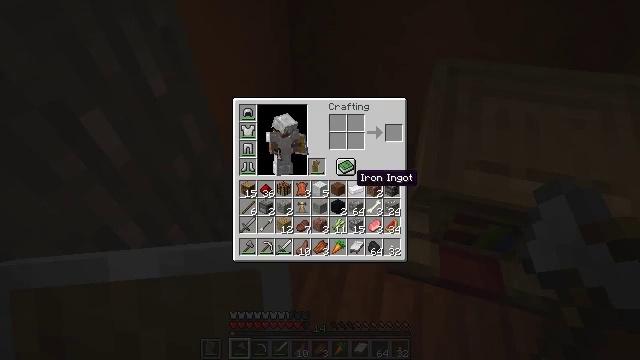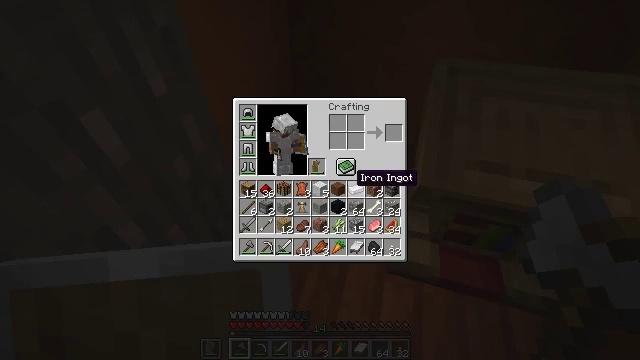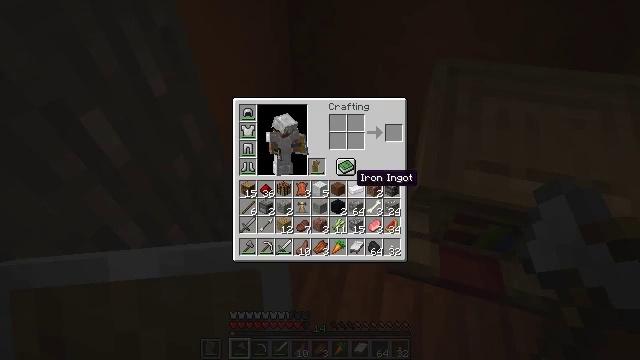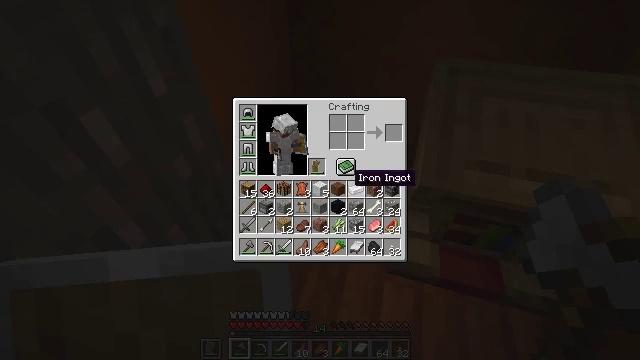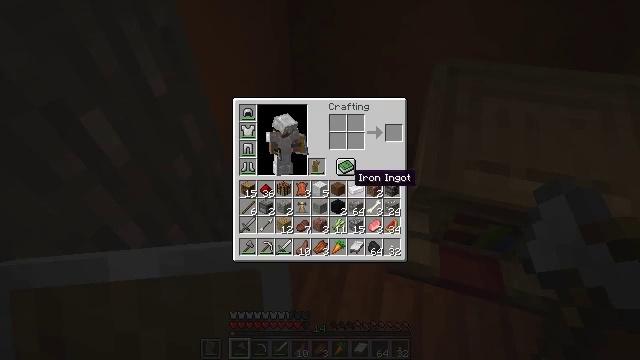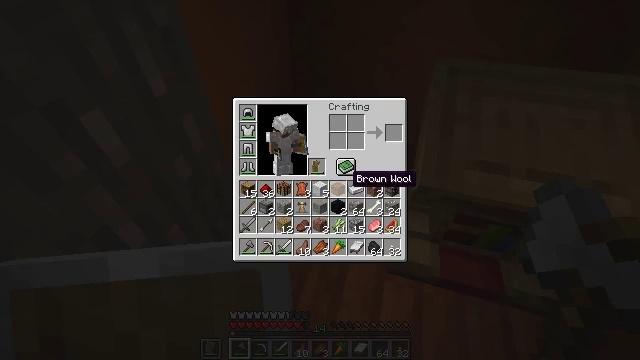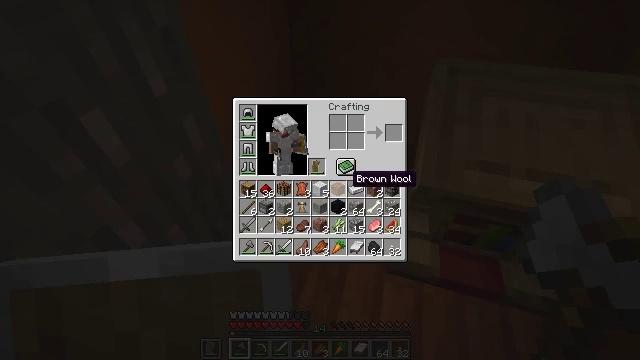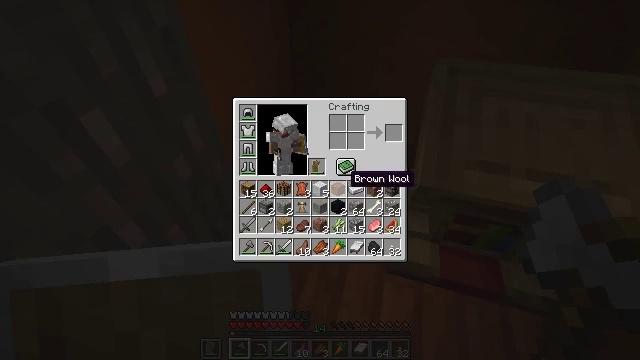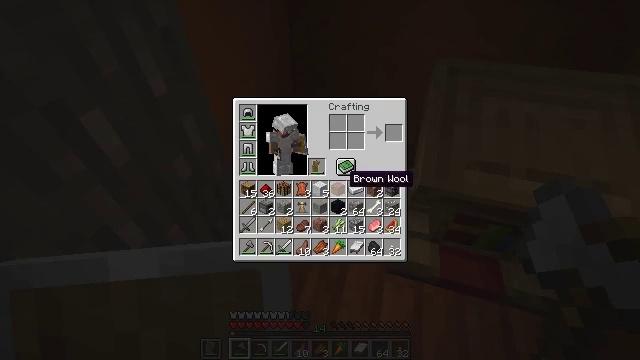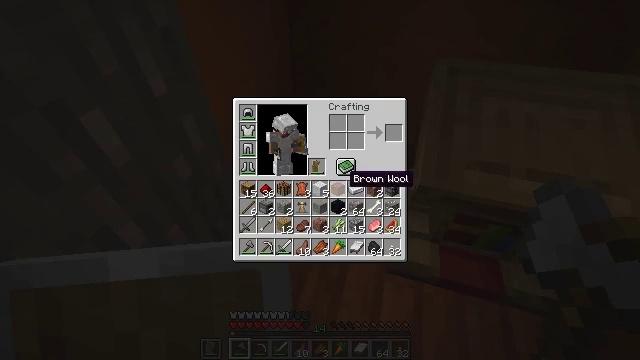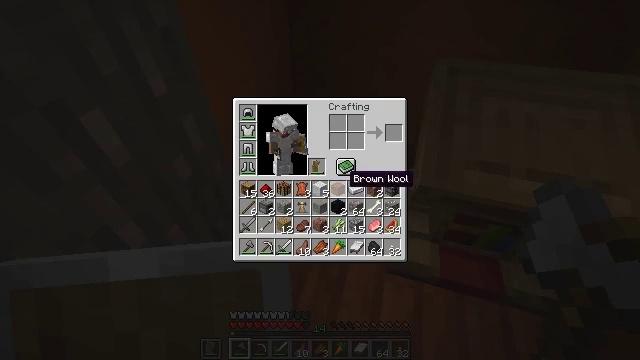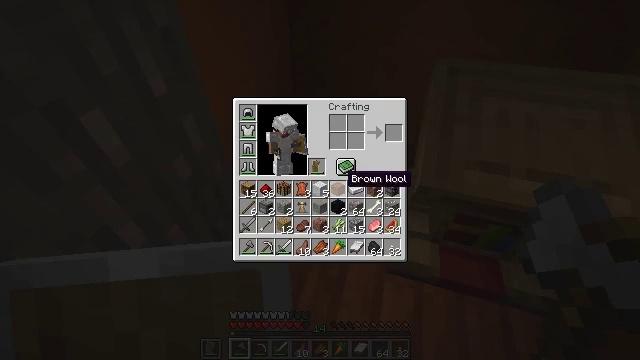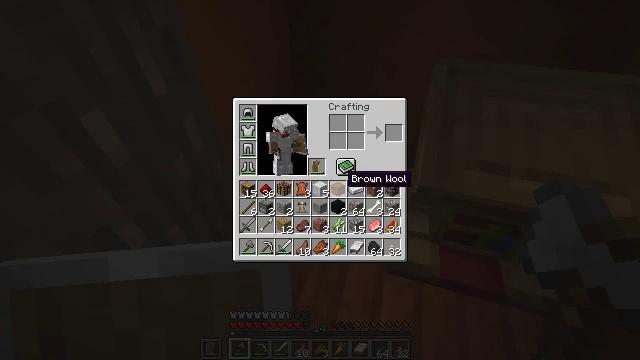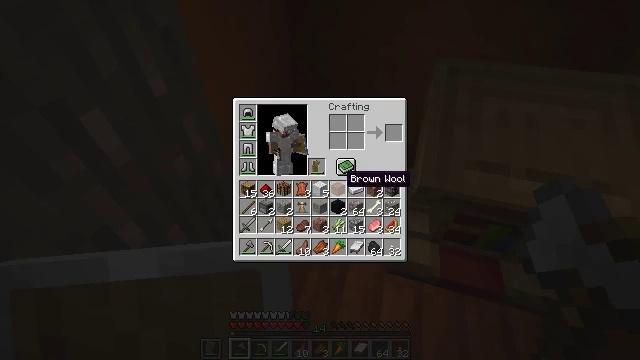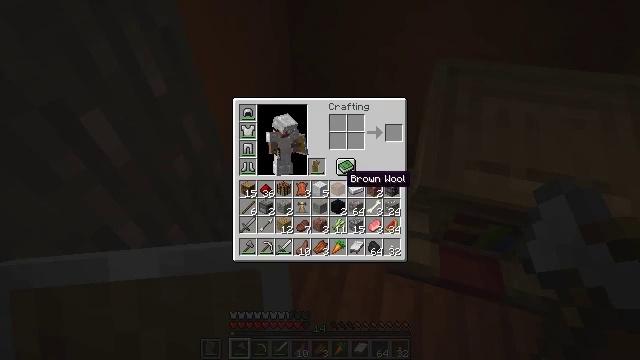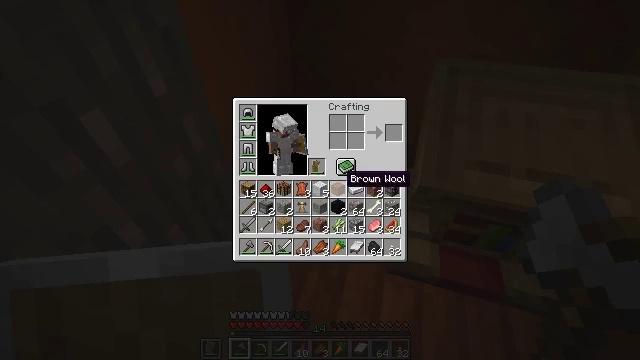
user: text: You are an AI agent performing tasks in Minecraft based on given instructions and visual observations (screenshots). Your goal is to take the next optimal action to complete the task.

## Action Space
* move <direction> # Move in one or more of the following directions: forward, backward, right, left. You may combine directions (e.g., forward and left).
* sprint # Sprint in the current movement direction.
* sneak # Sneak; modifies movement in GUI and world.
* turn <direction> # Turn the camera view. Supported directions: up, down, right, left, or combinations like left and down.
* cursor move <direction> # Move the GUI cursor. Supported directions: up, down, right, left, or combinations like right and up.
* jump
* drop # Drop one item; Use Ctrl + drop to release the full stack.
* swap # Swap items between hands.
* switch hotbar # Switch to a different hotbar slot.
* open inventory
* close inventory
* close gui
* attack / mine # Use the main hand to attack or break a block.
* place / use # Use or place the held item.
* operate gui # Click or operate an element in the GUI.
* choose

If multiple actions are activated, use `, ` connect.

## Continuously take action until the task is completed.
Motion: motion action
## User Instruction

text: Drop a brown wool block.
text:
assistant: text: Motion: sprint
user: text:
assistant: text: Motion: sprint
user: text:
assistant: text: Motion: sprint
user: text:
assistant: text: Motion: sprint
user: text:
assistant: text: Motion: sprint
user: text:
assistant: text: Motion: sprint
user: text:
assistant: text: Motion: sprint
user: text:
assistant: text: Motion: sprint
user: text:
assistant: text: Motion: sprint
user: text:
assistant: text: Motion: sprint
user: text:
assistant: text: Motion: sprint
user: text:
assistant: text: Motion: sprint
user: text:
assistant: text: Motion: sprint
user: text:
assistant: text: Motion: sprint
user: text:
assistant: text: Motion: sprint
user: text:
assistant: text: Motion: sprint
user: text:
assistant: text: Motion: sprint
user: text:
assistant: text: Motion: sprint
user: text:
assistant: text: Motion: sprint, drop
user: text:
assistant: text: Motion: sprint, drop
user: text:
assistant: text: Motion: sprint, drop
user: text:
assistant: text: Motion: sprint, cursor move right
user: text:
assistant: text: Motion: sprint
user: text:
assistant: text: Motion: sprint